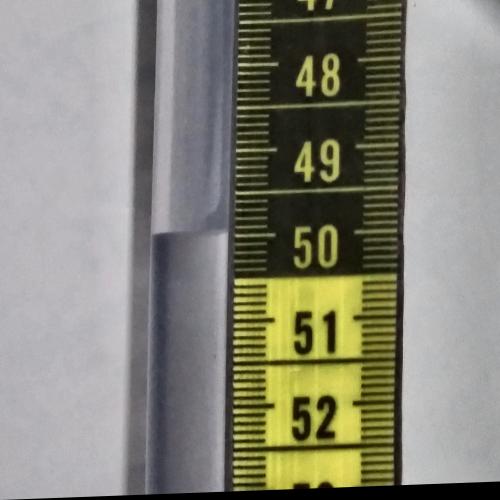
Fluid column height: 49.9 cm